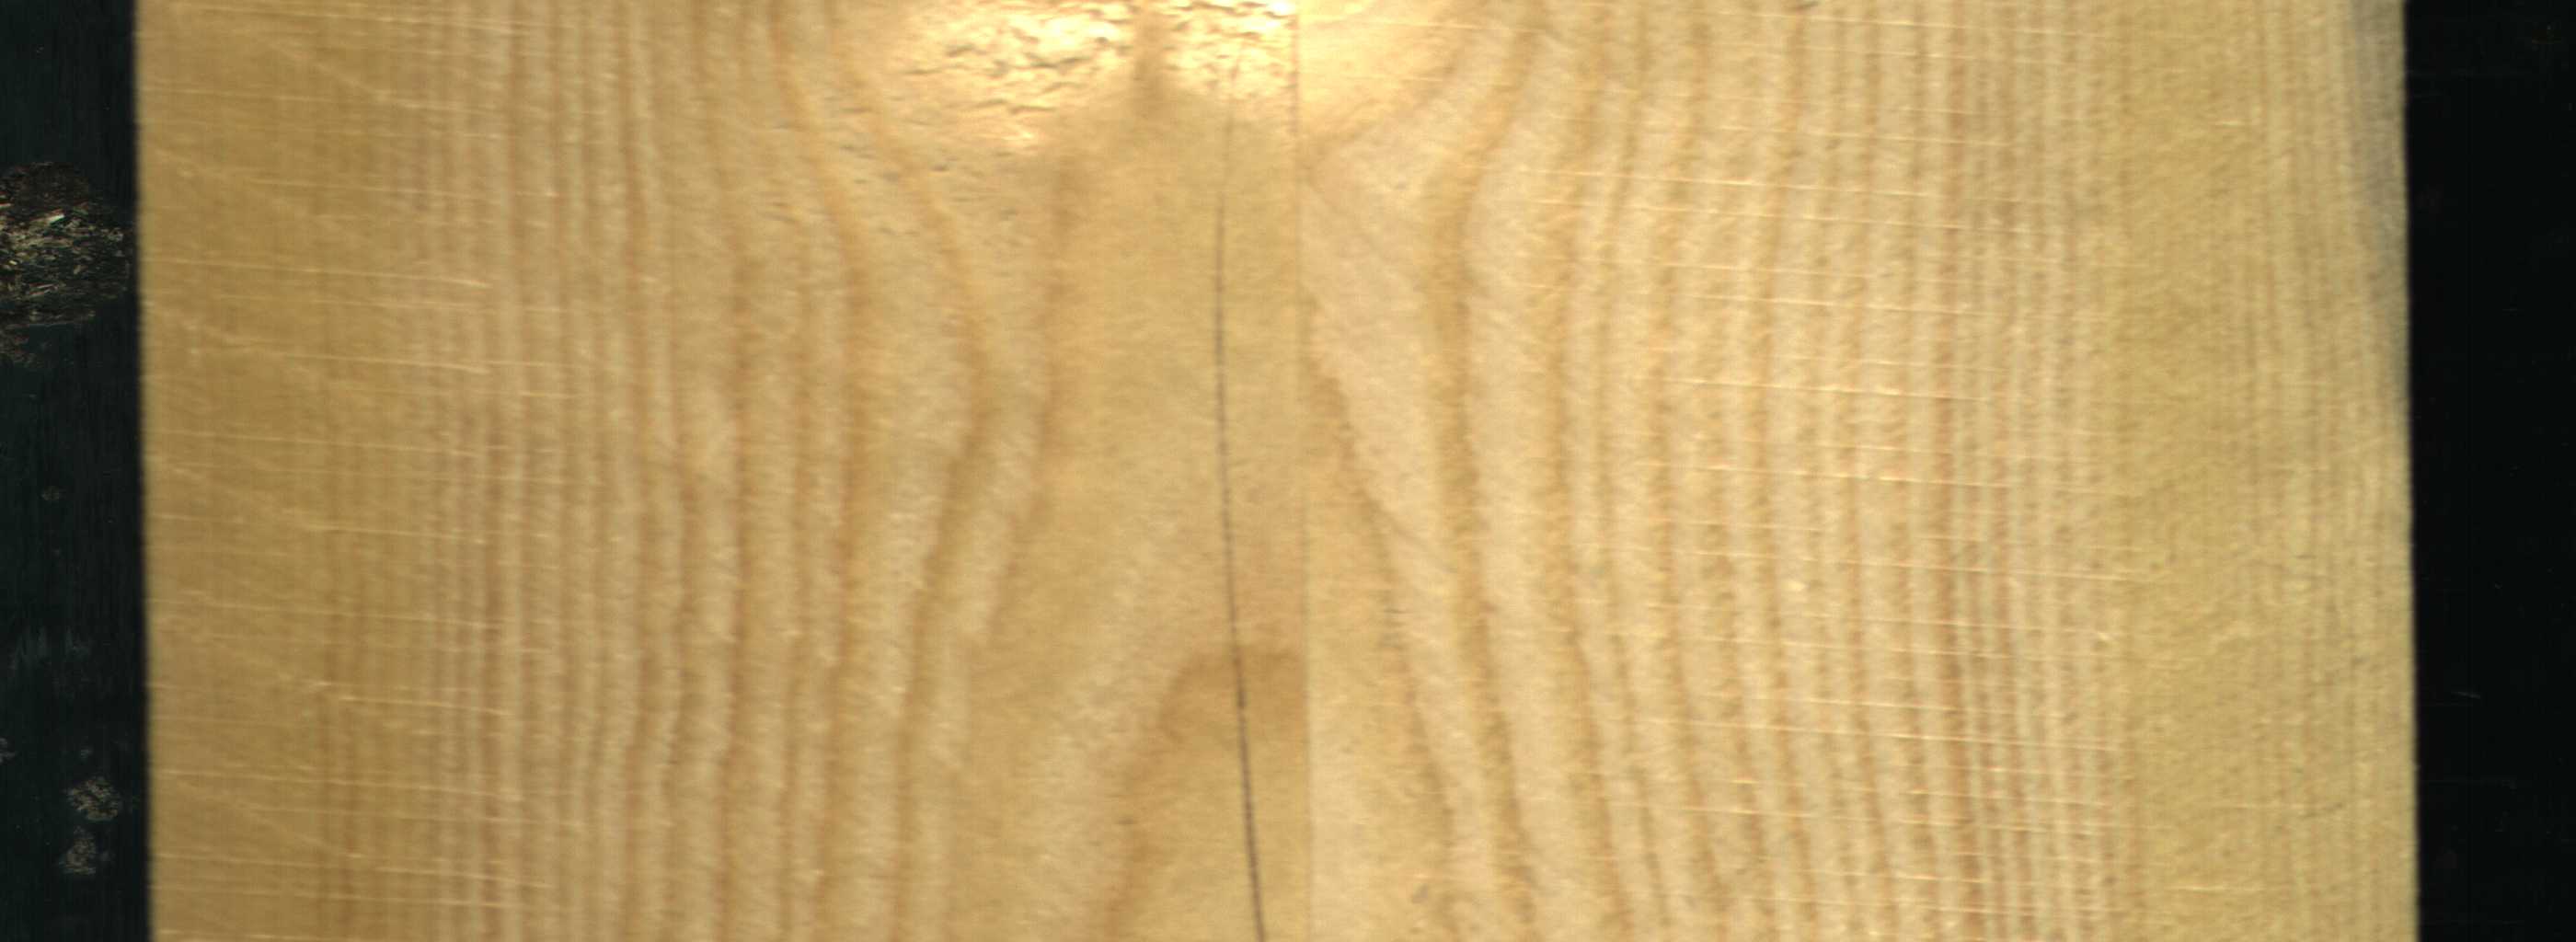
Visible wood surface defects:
Crack